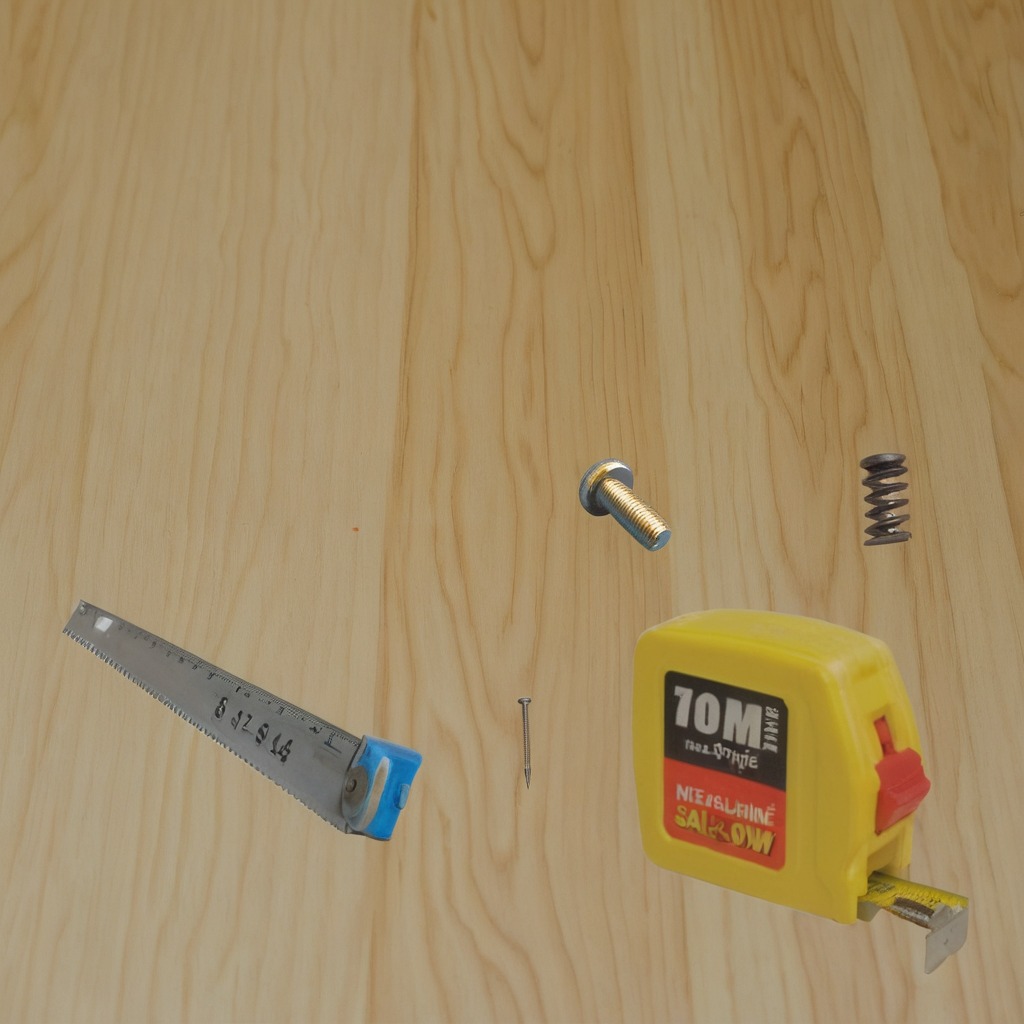
A metal machine screw, an iron nail, a coiled metal spring, and a handheld metal saw are lying on the plywood surface.